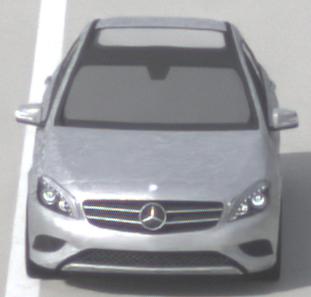
Make: Mercedes-Benz
Model: A 180
Detailed model: A-Class (176)
Model produced from: 2012/09
Model produced until: 2015/07
Doors: 5
Color: white
Road condition: dry road
Daytime: morning or afternoon
Contrast: low contrast